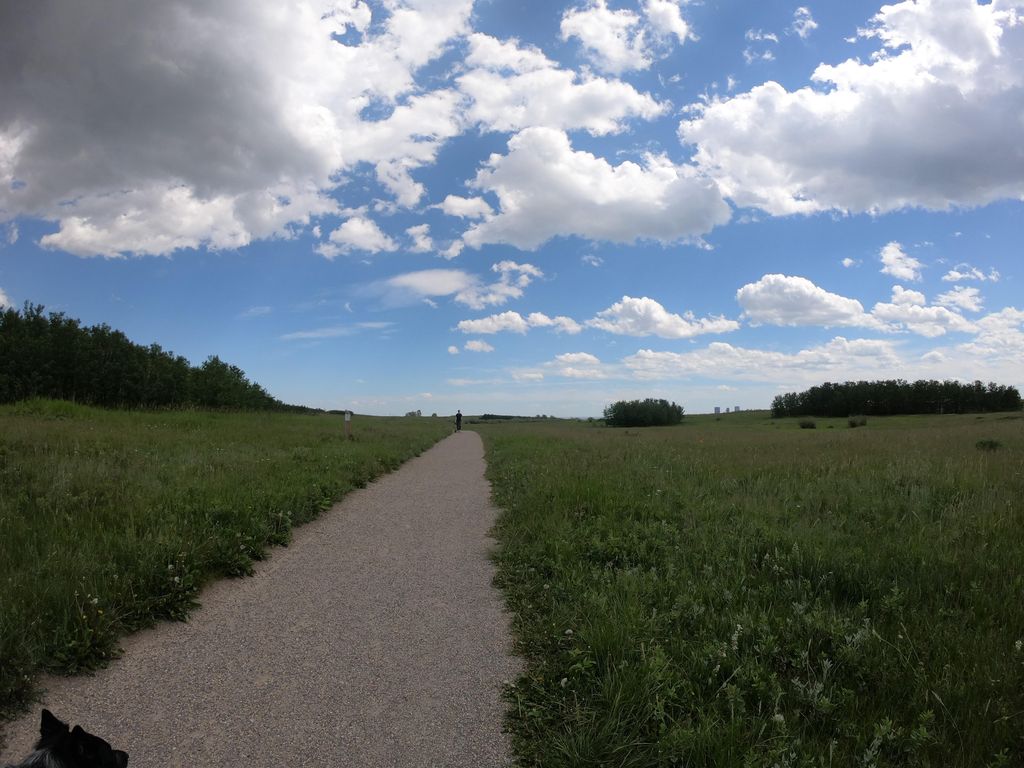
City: calgary